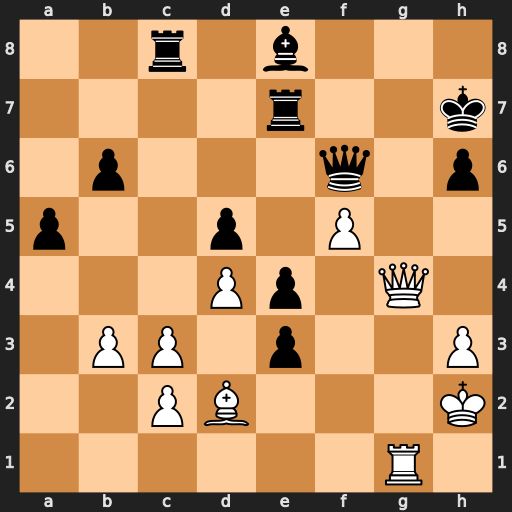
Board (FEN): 2r1b3/4r2k/1p3q1p/p2p1P2/3Pp1Q1/1PP1p2P/2PB3K/6R1
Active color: w
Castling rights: -
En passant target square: -
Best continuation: Qg8#